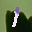
Label: 1